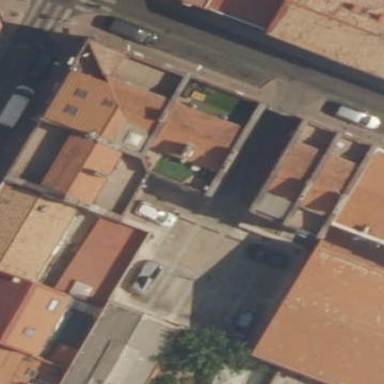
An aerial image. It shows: View of apartment building.